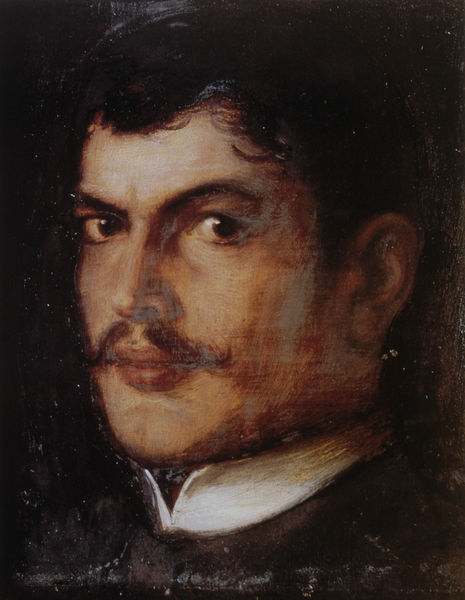
Titel: Selbstporträt
Künstler: Franz von Stuck
Standort: München
Institution: Villa Stuck
Schlagwörter: dunkel, gemälde, haut, mann, schatten, weiß, braun, frisur, haar, hintergrund, licht, mund, nase, ohr, profil, schwarz, stirn, blick, rot, malerei, anzug, bart, hemd, jacke, jung, schnurrbart, augen, gesicht, kragen, mensch, bildnis, blicken, portrait, porträt, schauen, öl, auge, haare, mantel, adel, augenbrauen, hübsch, kinn, lippe, lippen, locken, ohren, schön, traurig, deutschland, lächeln, wangen, düster, ansicht, monochrom, ölgemälde, falte, schnauz, ernst, streng, brauen, starr, maler, stuck, augenbraue, dreiviertelprofil, schnauzbart, schnauzer, selbstporträt, münchen, künstler, vatermörder, dreiviertel, verbrecher, selbstbildnis, koteletten, stehkragen, nasenloch, stirnfalte, selbstportrait, halbprofil, blickrichtung, portät, mudn, russe, oberlippenbart, selbstbewusst, auschauen, bekannte persönlichkeit, direkt, kindd, gouverneur, glotzaugen, süster, schäuzer, wulstlippen, künstlerselbstbildnis, augengbraue, junger.mann.porträt,dunkel, volle.lippen, white collar